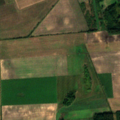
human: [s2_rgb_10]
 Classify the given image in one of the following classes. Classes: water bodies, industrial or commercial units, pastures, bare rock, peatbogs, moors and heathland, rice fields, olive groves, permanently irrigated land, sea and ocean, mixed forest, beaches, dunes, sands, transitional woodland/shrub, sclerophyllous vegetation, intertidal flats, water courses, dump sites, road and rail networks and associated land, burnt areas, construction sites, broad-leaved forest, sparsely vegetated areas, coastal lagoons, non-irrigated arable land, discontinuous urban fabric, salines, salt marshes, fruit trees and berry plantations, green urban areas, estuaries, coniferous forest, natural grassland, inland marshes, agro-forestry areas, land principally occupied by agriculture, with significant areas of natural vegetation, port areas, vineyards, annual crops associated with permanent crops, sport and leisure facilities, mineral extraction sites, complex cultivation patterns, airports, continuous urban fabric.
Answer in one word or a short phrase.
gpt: non-irrigated arable land, land principally occupied by agriculture, with significant areas of natural vegetation, broad-leaved forest, transitional woodland/shrub